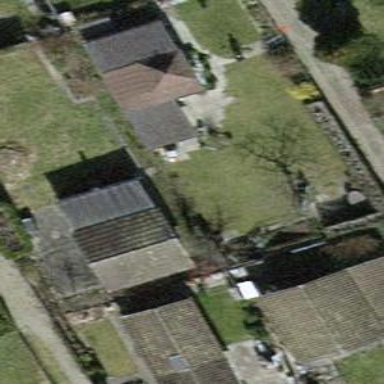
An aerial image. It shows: Allotment house.